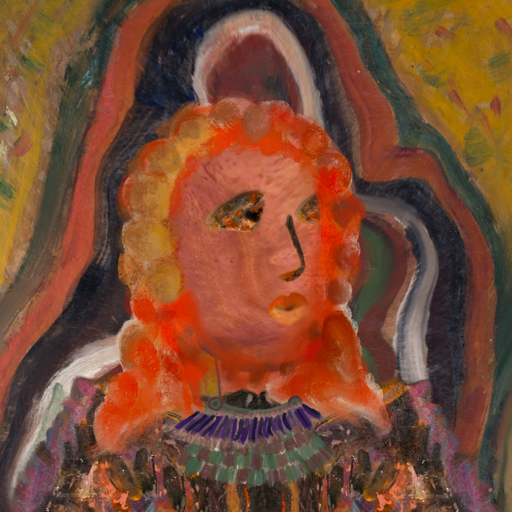
Background: AfterRaid, Head And Neck Side: Mother_And_Son_Mother, Face Side: Gypsy_Queen, Bust: Gypsy_Queen, Hair Side: Rupkatha, Head Accessory: Blank, Second Necklace: After_Raid, Necklace: HillGirl, Baby: Blank